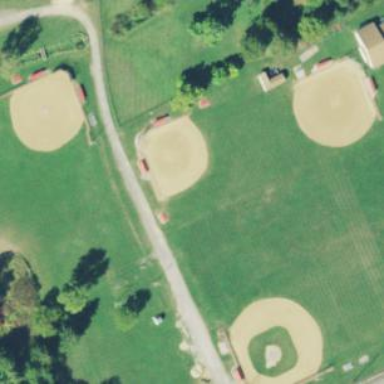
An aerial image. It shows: Baseball pitch for leisure land activities.